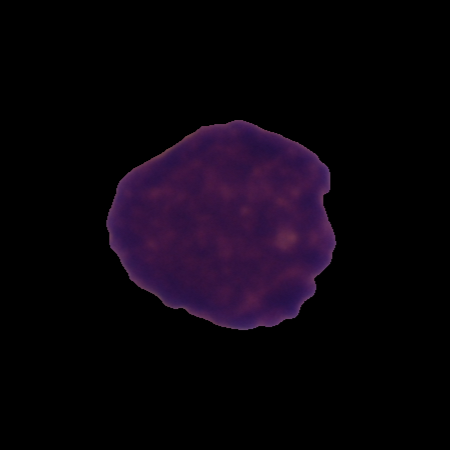
Label: cancer